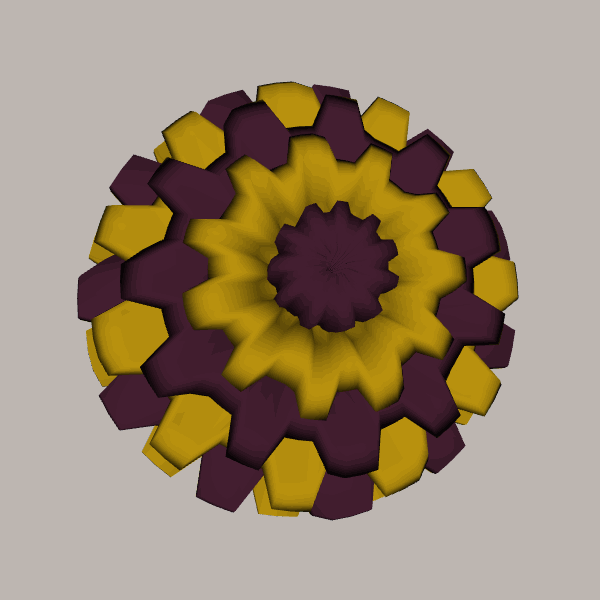
Background: light